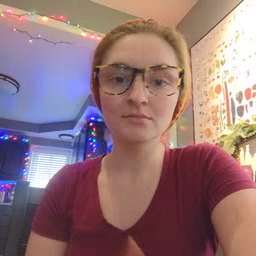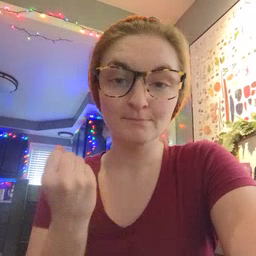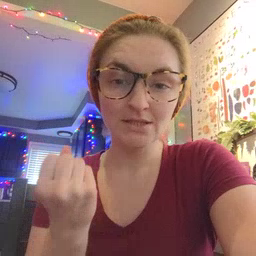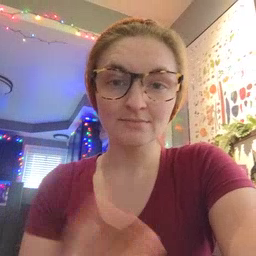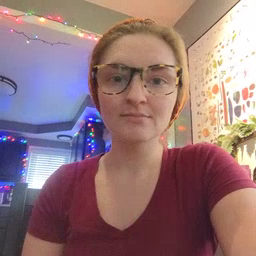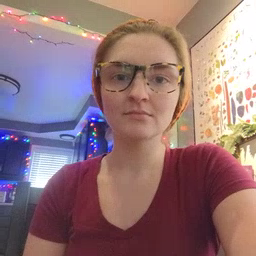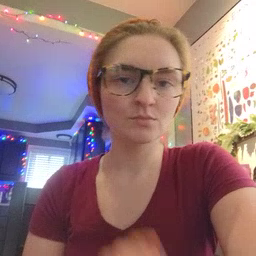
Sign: many